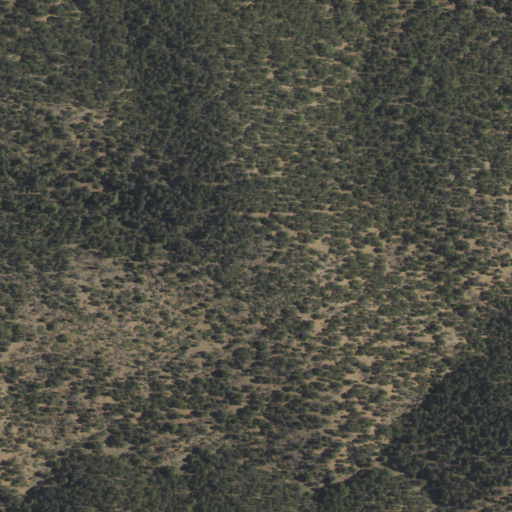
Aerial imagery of mountain in New Mexico named Cerro Ermitano containing only evergreen forest